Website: lowes
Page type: billing-address
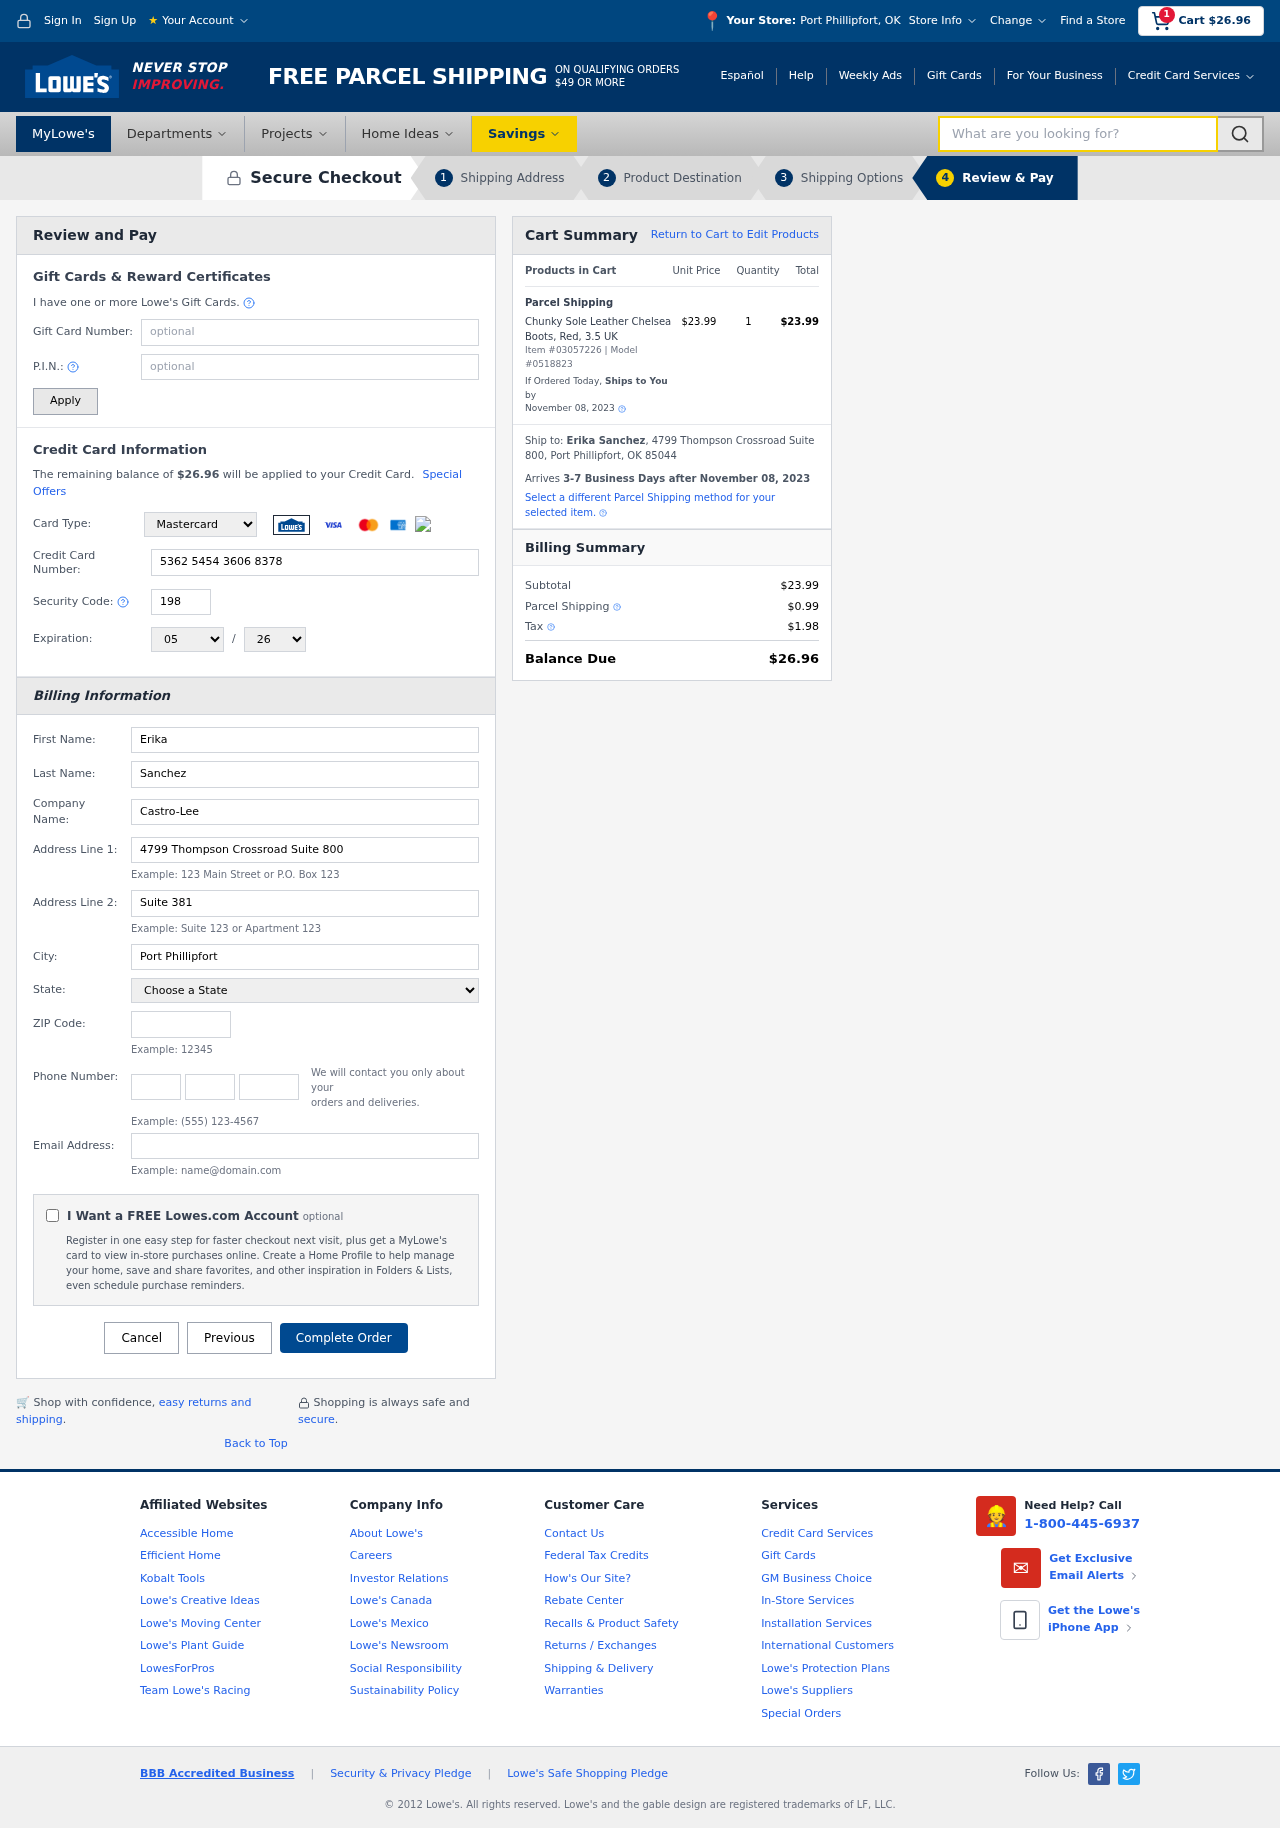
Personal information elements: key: PII_CARD_CVV
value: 198
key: PII_CARD_EXPIRY_MONTH
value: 05
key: PII_CARD_EXPIRY_YEAR
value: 26
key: PII_CARD_NUMBER
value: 5362 5454 3606 8378
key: PII_CARD_TYPE
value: Mastercard
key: PII_CITY
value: Port Phillipfort
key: PII_CITY_STATE
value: Port Phillipfort, OK
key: PII_COMPANY
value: Castro-Lee
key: PII_EMAIL
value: erika.sanchez@hotmail.com
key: PII_FIRSTNAME
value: Erika
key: PII_FULLNAME
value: Erika Sanchez
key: PII_LASTNAME
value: Sanchez
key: PII_PHONE_AREA
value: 927
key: PII_PHONE_PREFIX
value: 779
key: PII_PHONE_SUFFIX
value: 2157
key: PII_POSTCODE
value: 85044
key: PII_STATE
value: Oklahoma
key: PII_STREET
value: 4799 Thompson Crossroad Suite 800
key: PII_STREET2
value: Suite 381
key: PII_CITY_STATE_ZIP
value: Port Phillipfort, OK 85044
Product elements: key: PRODUCT1_NAME
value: Chunky Sole Leather Chelsea Boots, Red, 3.5 UK
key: PRODUCT1_PRICE
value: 23.99
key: PRODUCT1_QUANTITY
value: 1
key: PRODUCT_ITEM_NUMBER
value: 03057226
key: PRODUCT_MODEL_NUMBER
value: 0518823
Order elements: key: ORDER_SUBTOTAL
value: $26.96
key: ORDER_TOTAL
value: $26.96
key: ORDER_SHIPPING_DATE
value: November 08, 2023
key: ORDER_SUBTOTAL
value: $23.99
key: ORDER_DELIVERY_DATE
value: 3-7 Business Days after November 08, 2023
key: ORDER_SHIPPING_DATE2
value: November 08, 2023
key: ORDER_SUBTOTAL2
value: $23.99
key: ORDER_SHIPPING_COST
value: $0.99
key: ORDER_TAX
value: $1.98
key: ORDER_TOTAL2
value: $26.96
Search elements: key: HEADER_SEARCH
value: What are you looking for?